Question: I have multiple points in a matrix that I tried to classify using K-means algorithm using 'scikit-learn' library in Python. Here is what I've done so far :
'''
k_means = KMeans(init='k-means++', k=5, n_init=10)
k_means.fit(X) ## X is the matrix containing the data
... # some code to plot
'''
The result is the following :

Now I want to get the points that are in the "red" cluster for example. How can I do that with 'sklearn' ?
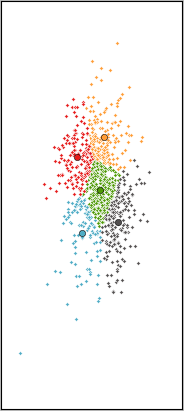
Answer: I think I found it. It simple: the object 'km' have severale attributes. Among those attributes there is 'labels' that gives for every point to which cluster it belongs:
'''
km_labels = km.labels_
#to get all the items in the first cluster just get the indexes int km_labels with the
#value = 1
index = [x[0] for x, value in numpy.ndenumerate(km_labels) if value==1]
'''